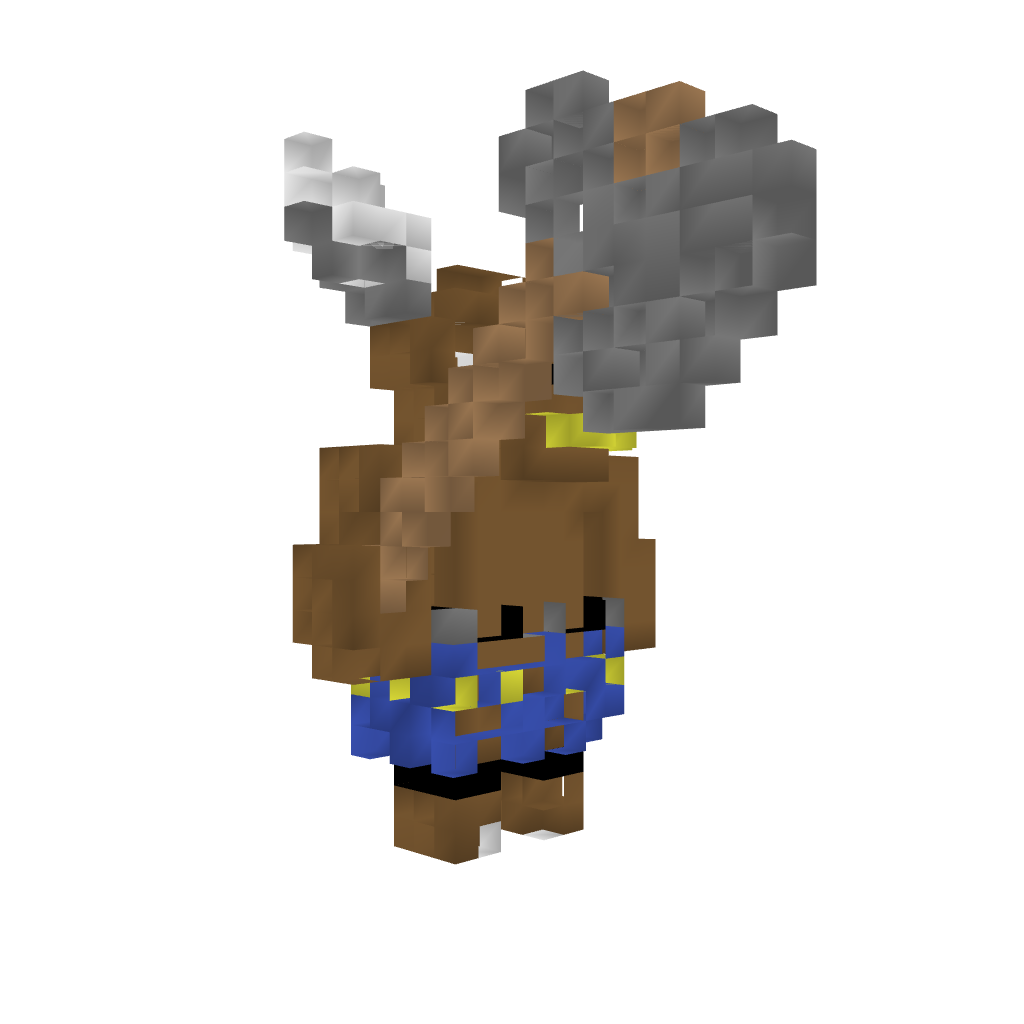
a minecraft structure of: Minotaurus high quality